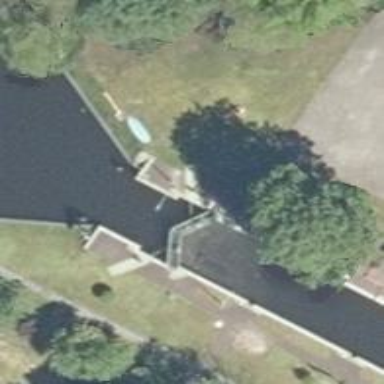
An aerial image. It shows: Lock gate on waterway.